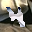
Label: 4